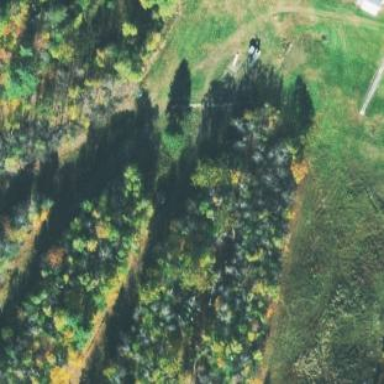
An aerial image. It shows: Advanced downhill skiing trail in needleleaved woodland. The trail is groomed for backcountry skiing.